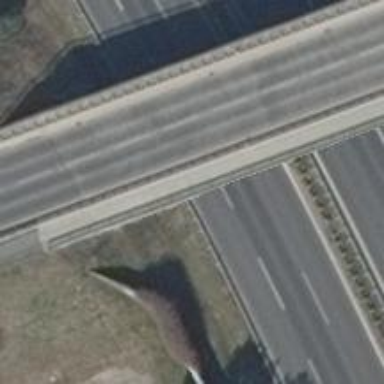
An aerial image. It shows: This is trunk highway with motorroad.